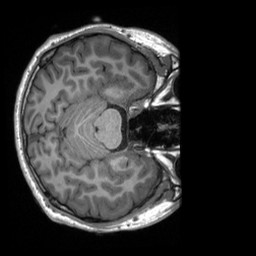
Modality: T1w
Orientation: axial
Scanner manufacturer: siemens
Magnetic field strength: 3 T
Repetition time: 2.3 s
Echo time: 0.00232 s